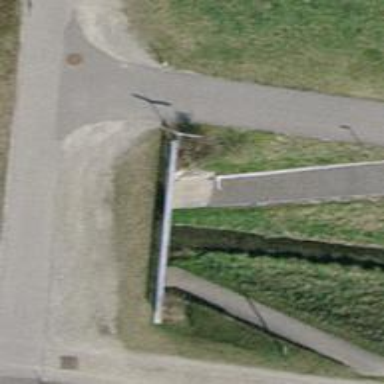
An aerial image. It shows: Cycle barrier.